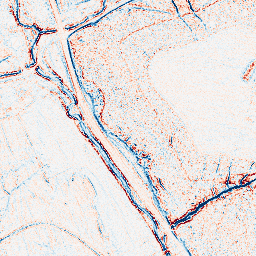
Category: edge_preserving
Decomposition family: bilateral
Decomposition parameters: d: 5
sigma_color: 50
sigma_space: 25
Upsampling method: quadratic
Upsampling parameters: scale: 2
Upsampling scale: 2